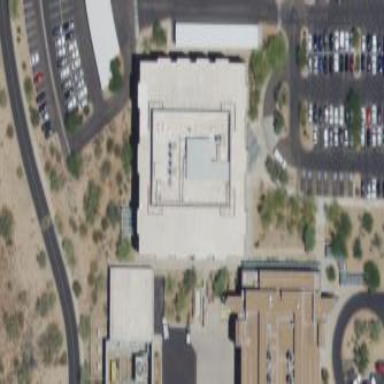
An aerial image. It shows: Clinic building.